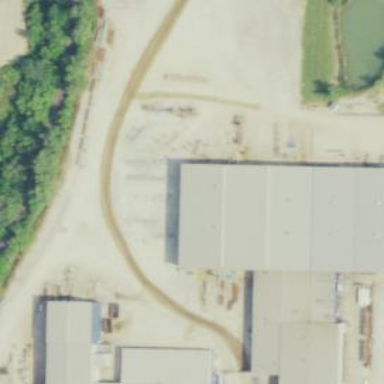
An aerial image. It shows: Industrial building.